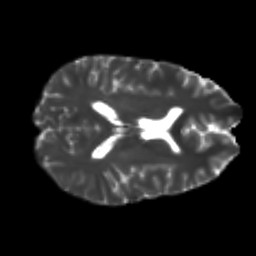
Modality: T2w
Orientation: axial
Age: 22
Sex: male
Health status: healthy
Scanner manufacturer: philips
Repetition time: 7.476 s
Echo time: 0.08753 s